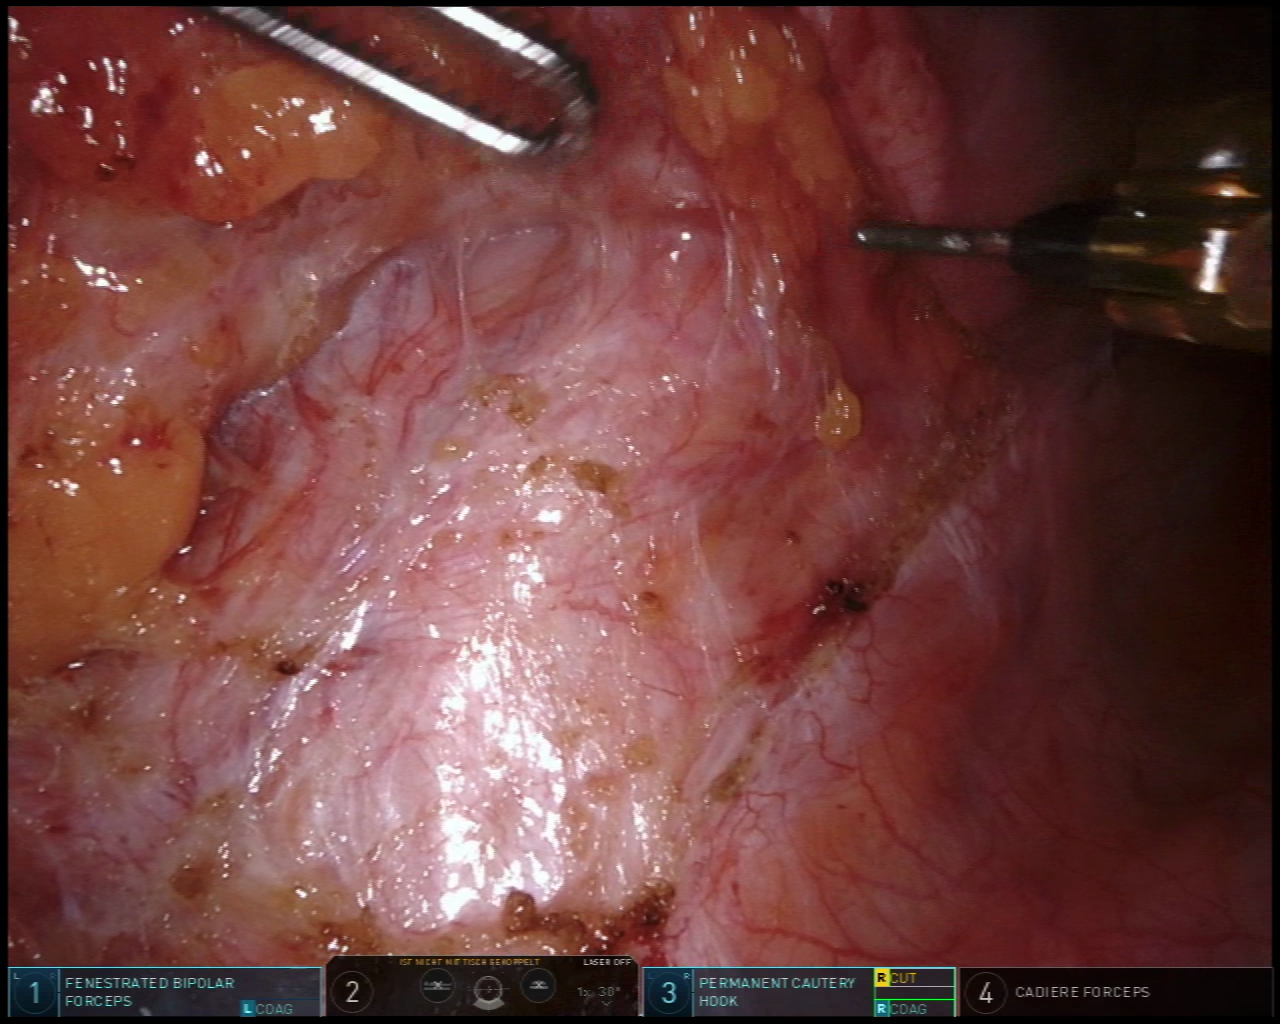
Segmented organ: ureter
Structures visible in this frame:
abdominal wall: no
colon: no
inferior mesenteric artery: no
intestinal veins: no
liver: no
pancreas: no
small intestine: no
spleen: no
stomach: no
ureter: yes
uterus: no
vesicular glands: no